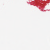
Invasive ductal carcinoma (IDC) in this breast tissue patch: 0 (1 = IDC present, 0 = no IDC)